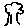
Label: tree